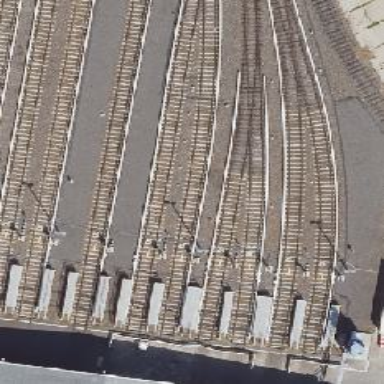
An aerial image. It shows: Yard with bottom electrified rail.